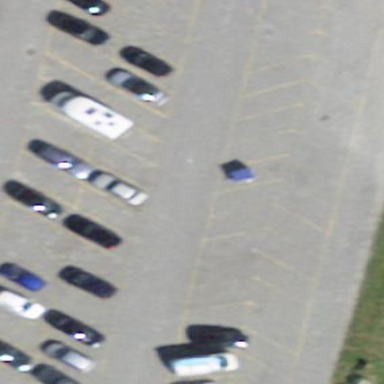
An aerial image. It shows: Parking area with surface.